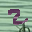
Label: 2